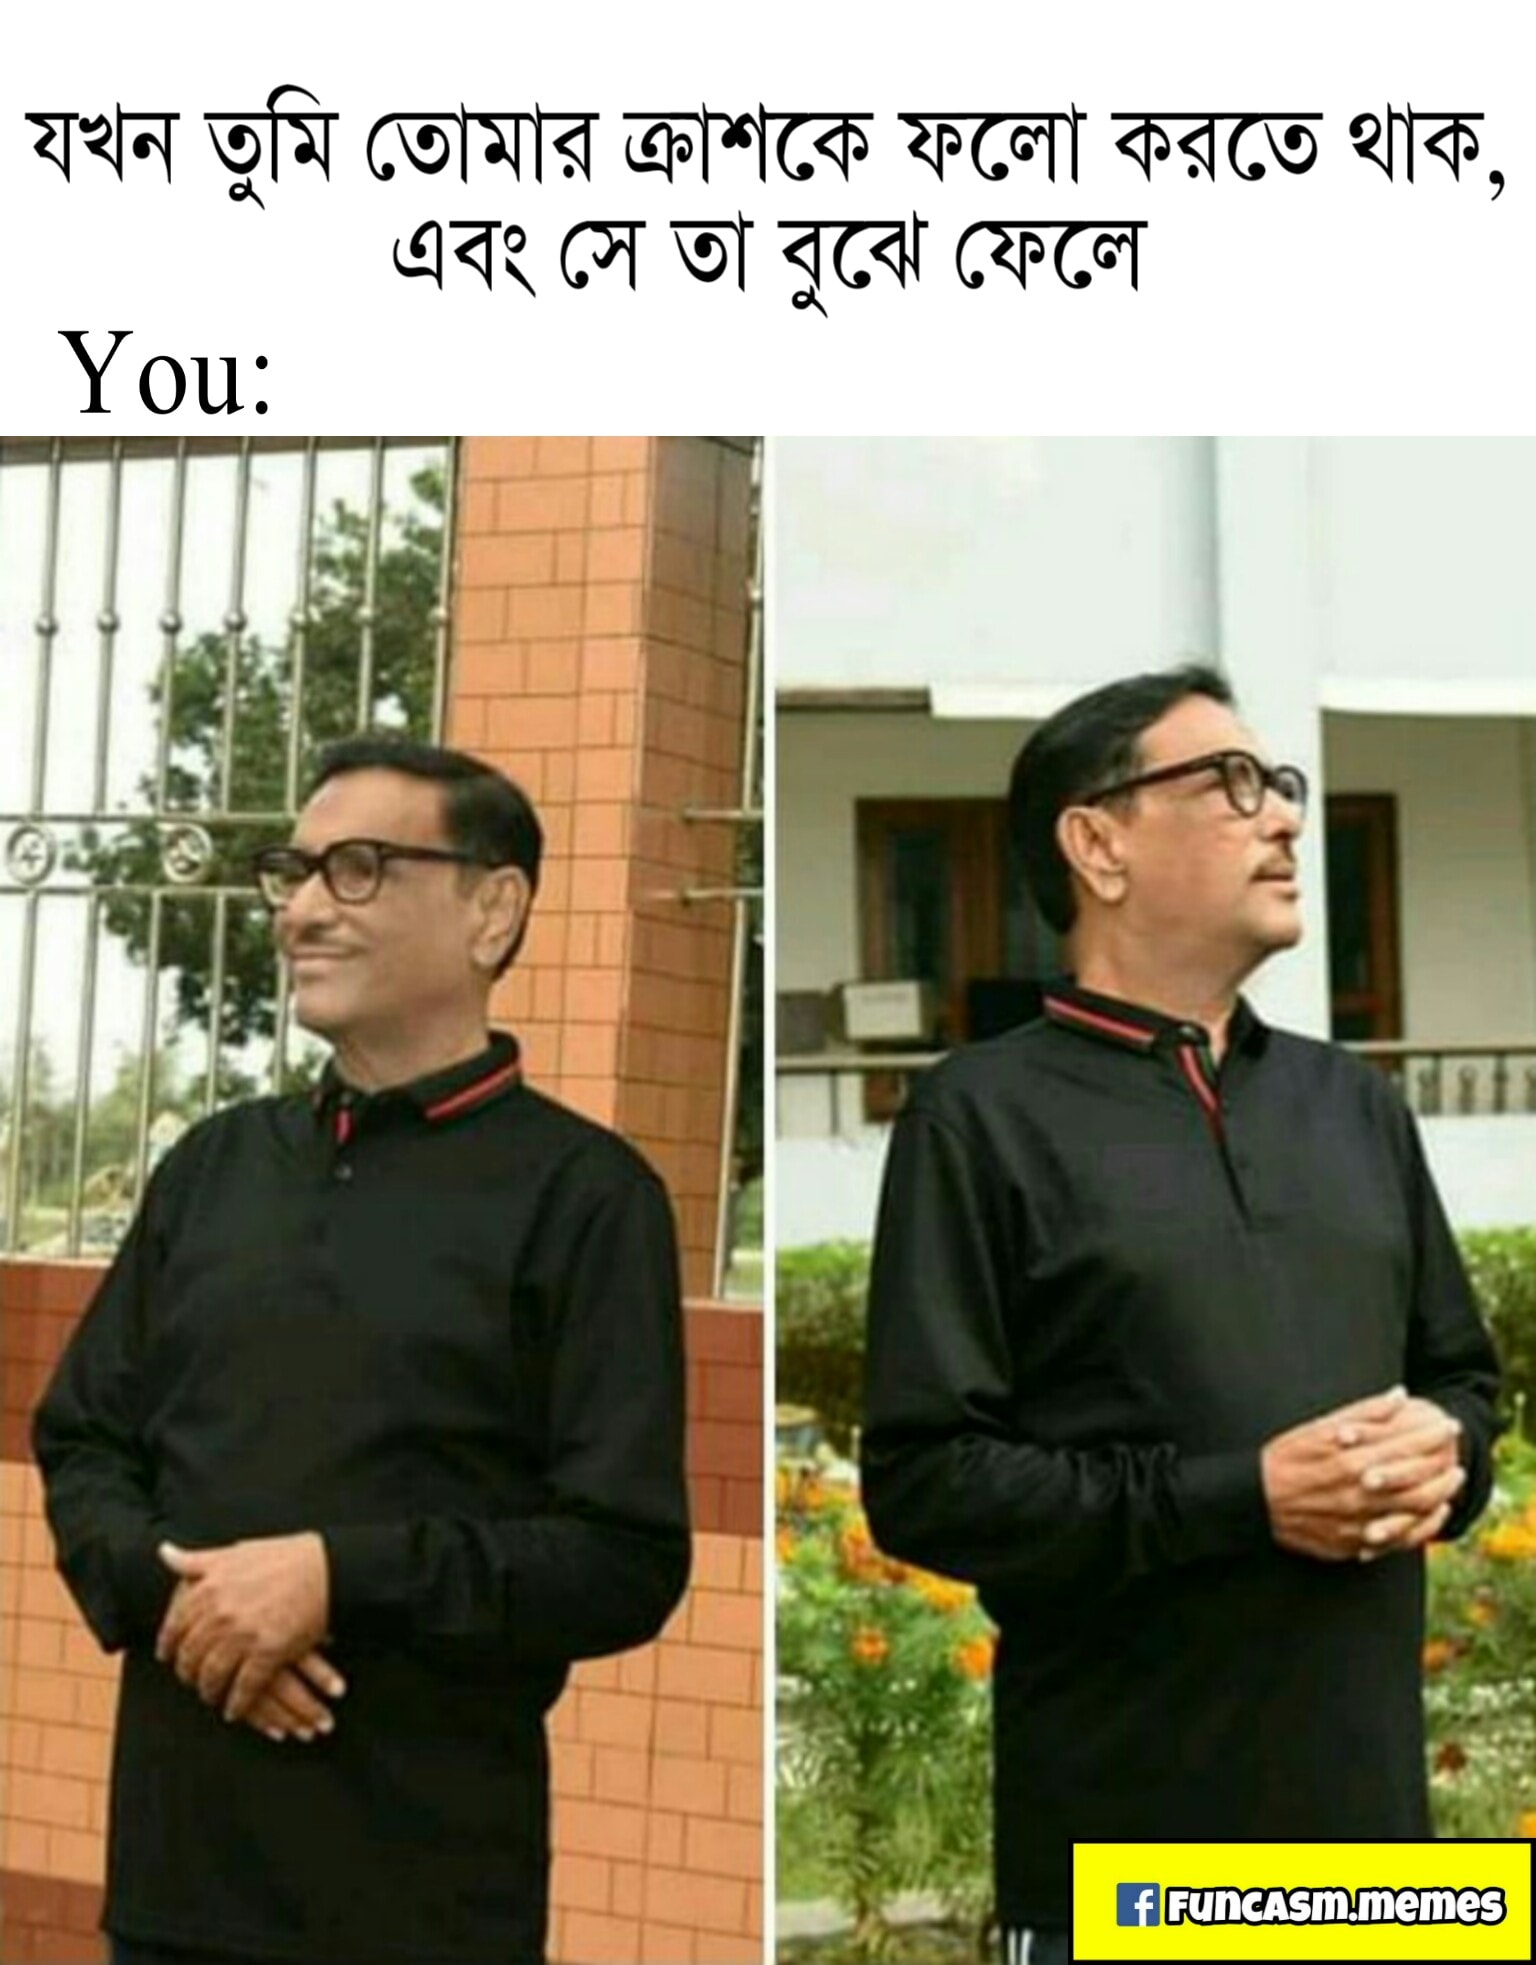
Caption: যখন তুমি তোমার ক্রাশকে ফলো করতে থাক, এবং সে তা বুঝে ফেলে  You :
Label: non-hate